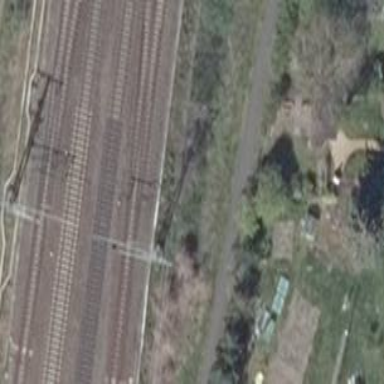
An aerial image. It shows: Railway track with contact lines for electrification.